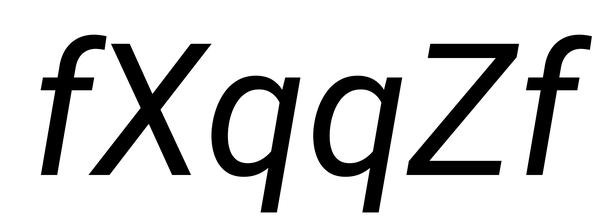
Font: Roboto-Italic_Italic